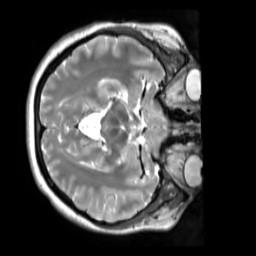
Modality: T2w
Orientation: axial
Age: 32
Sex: female
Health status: ill
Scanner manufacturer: siemens
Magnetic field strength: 3 T
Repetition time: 2.8 s
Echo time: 0.326 s